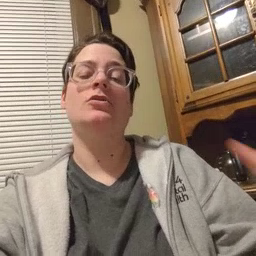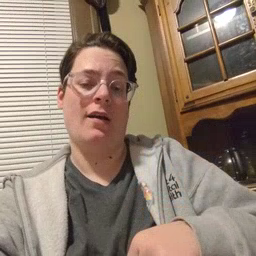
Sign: jacket